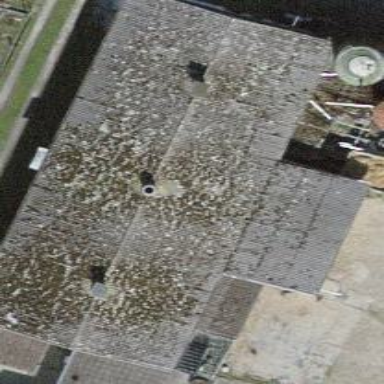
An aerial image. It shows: Gabled roof on farm auxiliary building.